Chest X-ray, PA view. Patient: 46 years old, sex M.
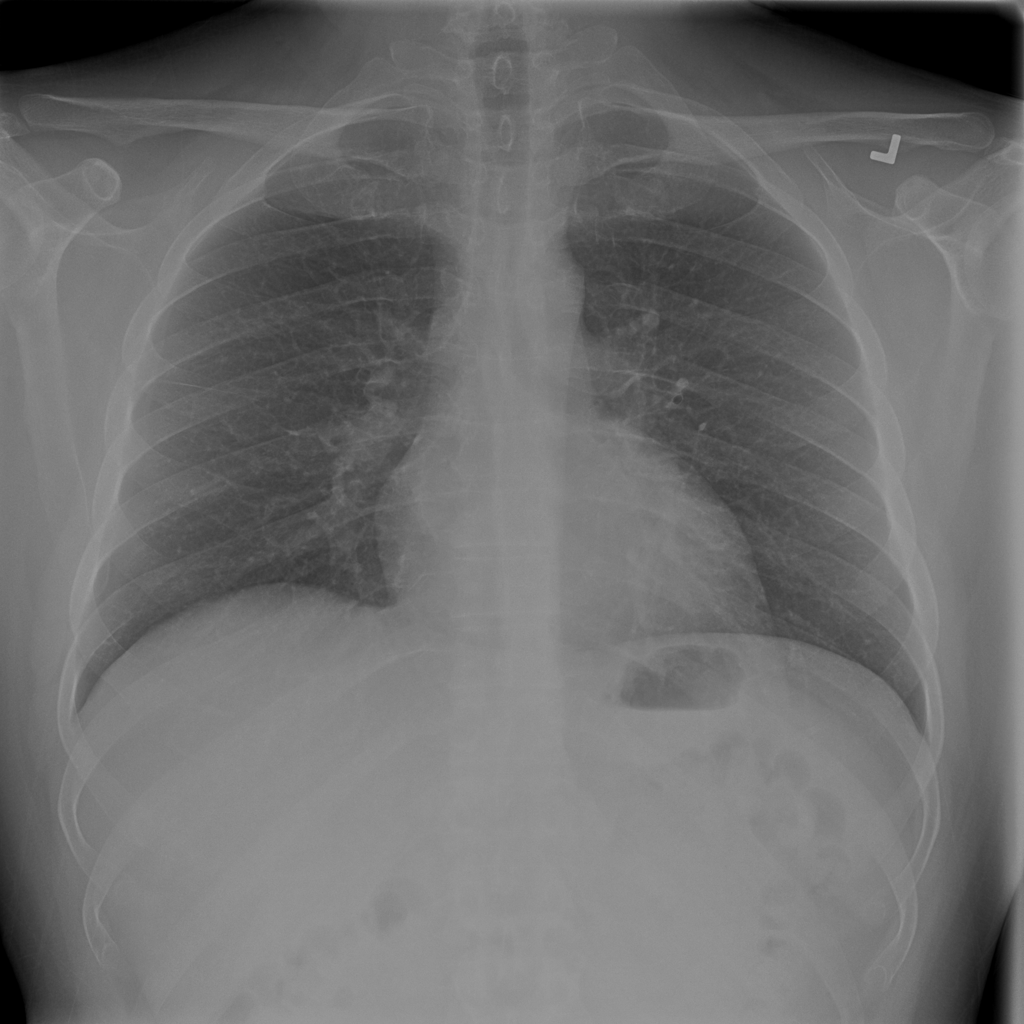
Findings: No Finding